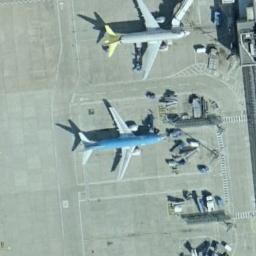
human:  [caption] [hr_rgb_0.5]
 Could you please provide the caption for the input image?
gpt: An airplane with a blue pattern and an airplane with a yellow pattern were parked on the airport .

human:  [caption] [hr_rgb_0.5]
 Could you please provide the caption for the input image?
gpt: A blue fuselage aircraft was parked to the right of a yellow-tailed aircraft .

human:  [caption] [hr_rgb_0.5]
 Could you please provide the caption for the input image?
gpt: A blue planes and a white planes with a yellow tail parked on the airport while some facilities and cars beside .

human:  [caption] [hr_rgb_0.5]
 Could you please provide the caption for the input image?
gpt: There is a white plane and a blue plane on the runway .

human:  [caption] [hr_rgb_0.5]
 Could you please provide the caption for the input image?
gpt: A lot of cars were beside the two planes .